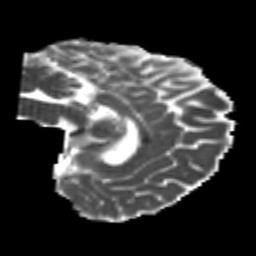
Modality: MD
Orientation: sagittal
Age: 25
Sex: female
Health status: healthy
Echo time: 0.074 s